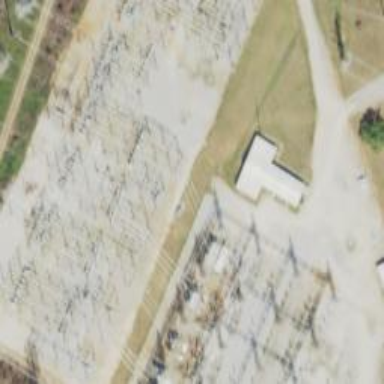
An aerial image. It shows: Switch for power supply.